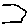
Label: hexagon